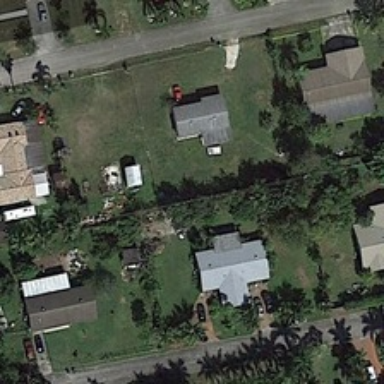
Some buildings and green plants are in a medium residential area .